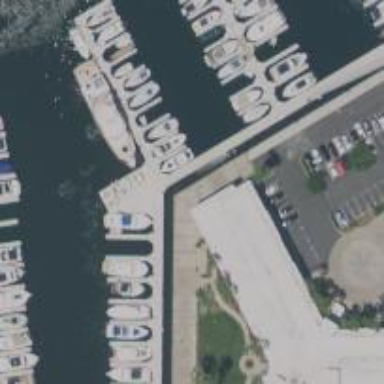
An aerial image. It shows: Man-made pier.